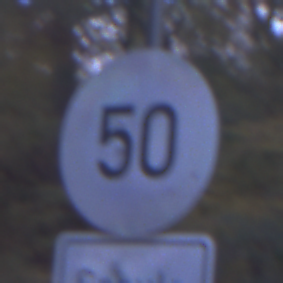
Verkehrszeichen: Geschwindigkeit50
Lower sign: HinweisDurchVerbaleAngabe8
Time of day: Night
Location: Outdoor (Suburban)
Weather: PartlyCloudy
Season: NotSpecified
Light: Artificial